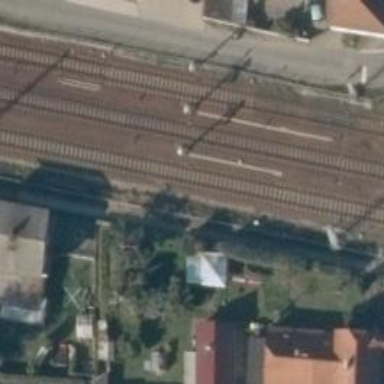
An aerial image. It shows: Railway signal.